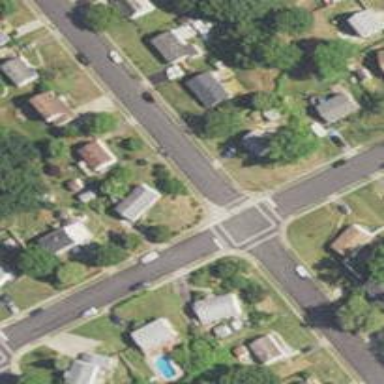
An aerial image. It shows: Marked road crossing.